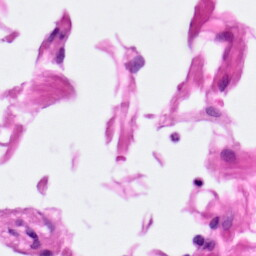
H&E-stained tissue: Pancreatic